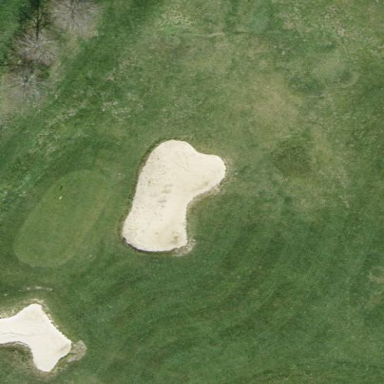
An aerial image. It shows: Golf bunker filled with sandy terrain.